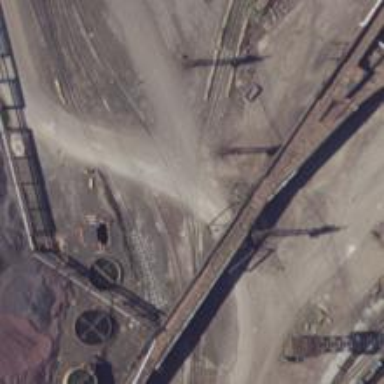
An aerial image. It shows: Rail spur service.